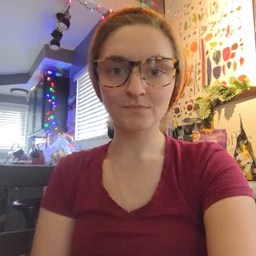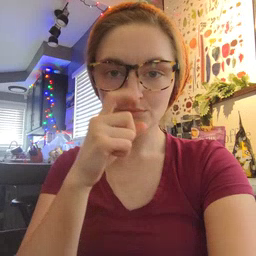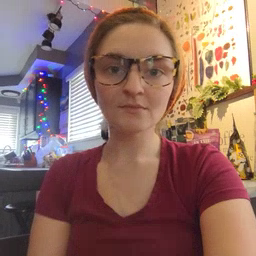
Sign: doll